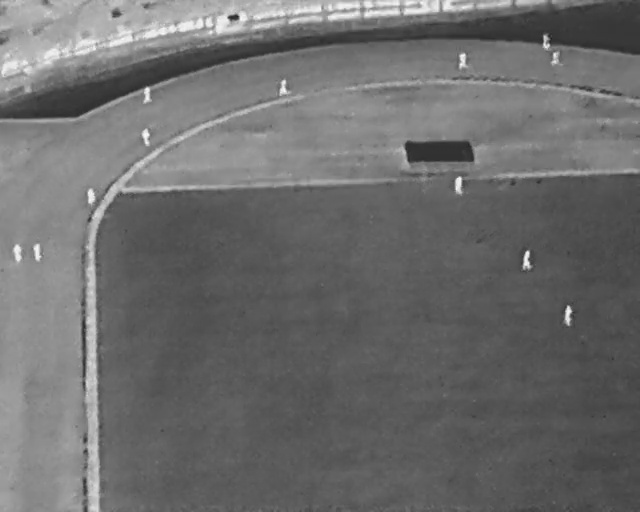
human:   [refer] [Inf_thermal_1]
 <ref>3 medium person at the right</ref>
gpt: <box>[[86, 60, 90, 62, 2], [80, 49, 84, 52, 2], [70, 35, 73, 37, 2]]</box>

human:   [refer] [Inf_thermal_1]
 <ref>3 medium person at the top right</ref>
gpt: <box>[[85, 10, 88, 12, 2], [83, 7, 86, 9, 2], [70, 10, 73, 12, 2]]</box>